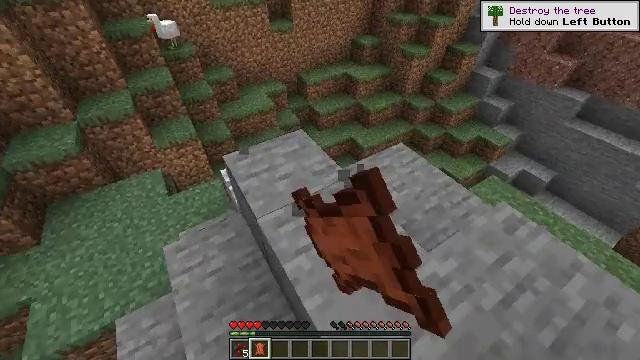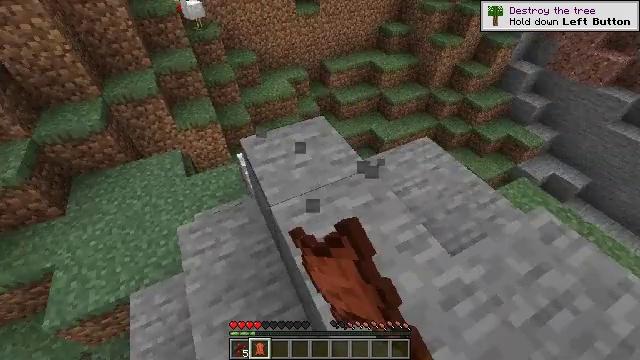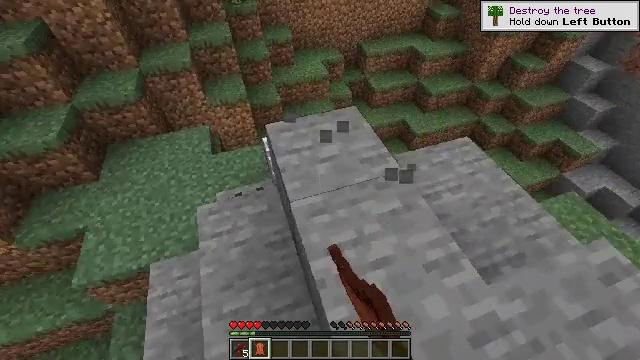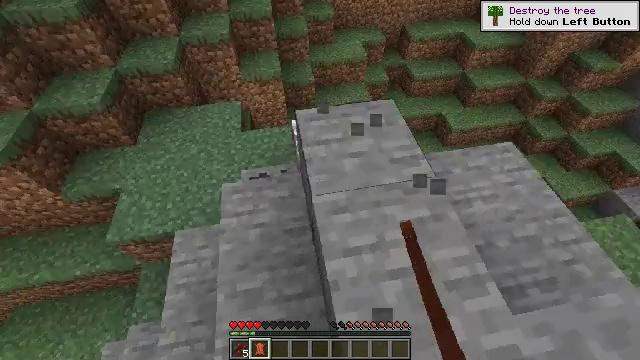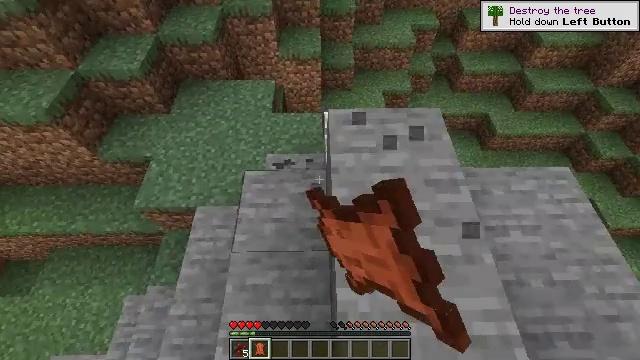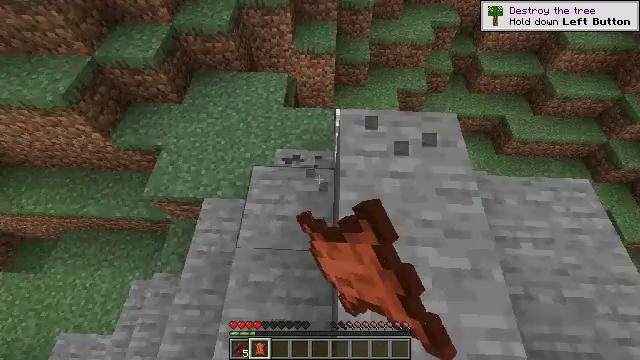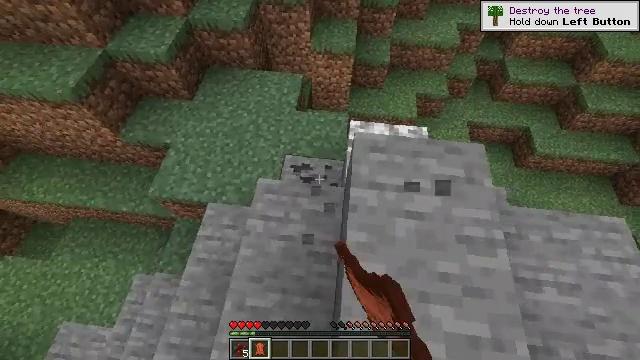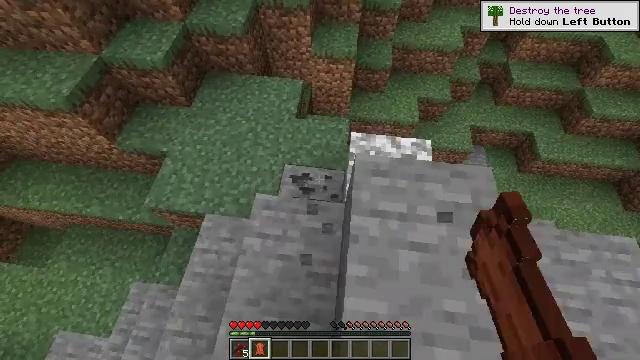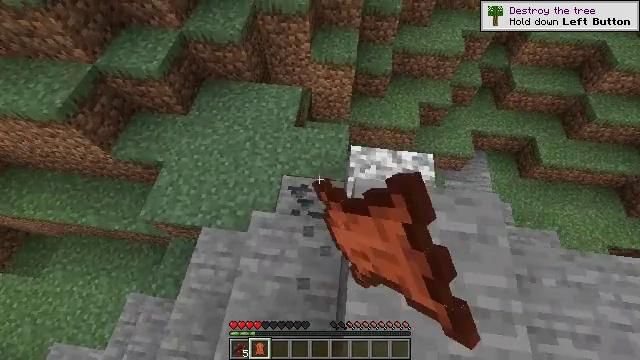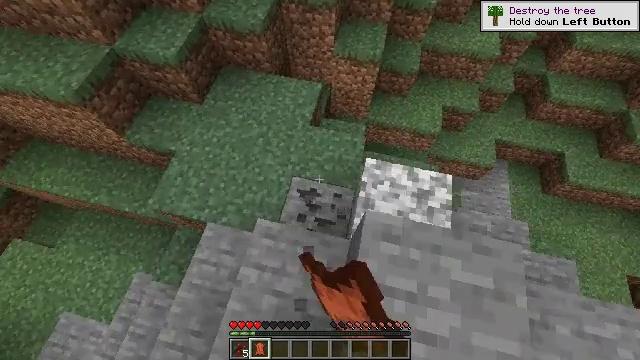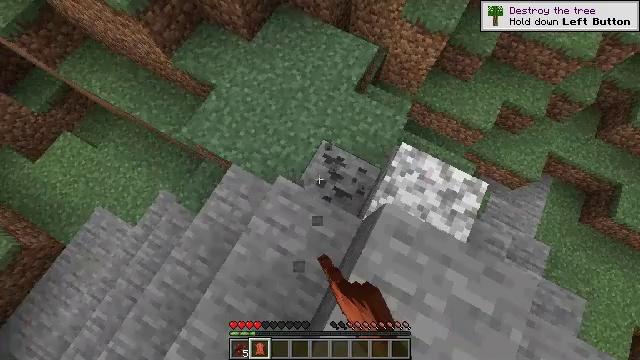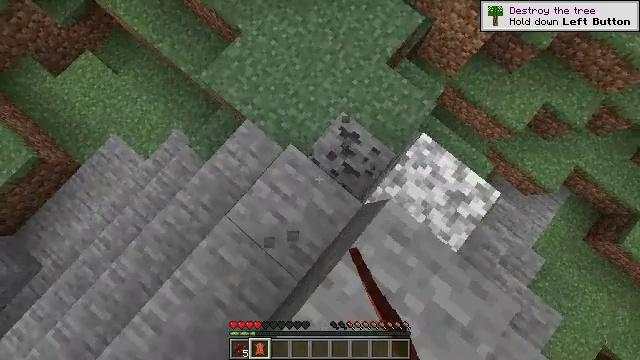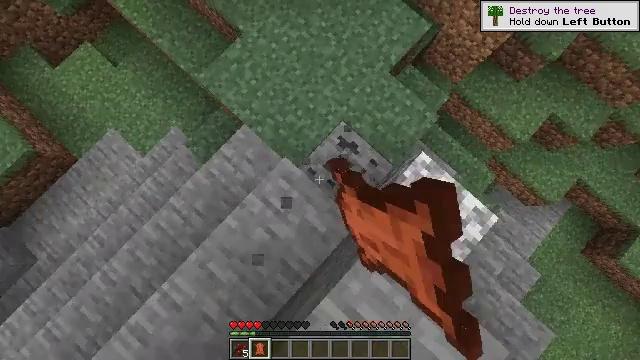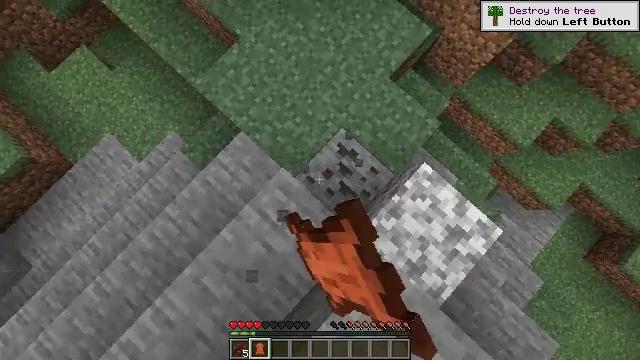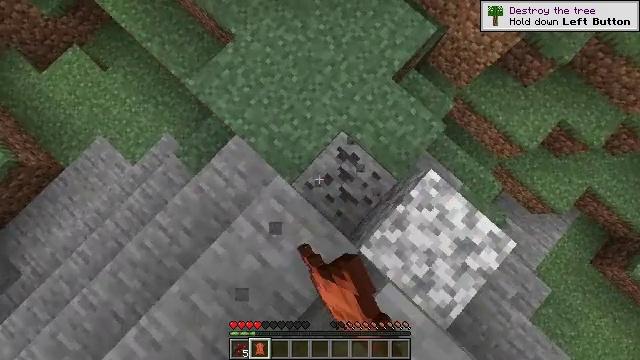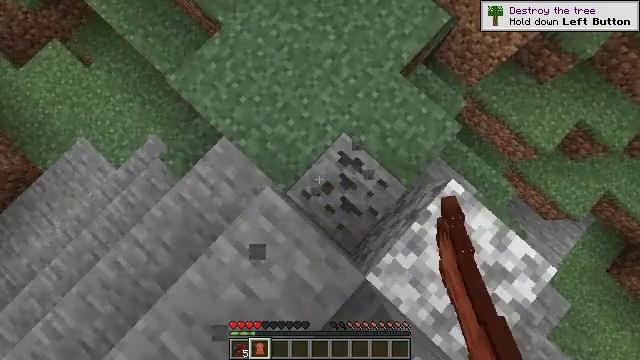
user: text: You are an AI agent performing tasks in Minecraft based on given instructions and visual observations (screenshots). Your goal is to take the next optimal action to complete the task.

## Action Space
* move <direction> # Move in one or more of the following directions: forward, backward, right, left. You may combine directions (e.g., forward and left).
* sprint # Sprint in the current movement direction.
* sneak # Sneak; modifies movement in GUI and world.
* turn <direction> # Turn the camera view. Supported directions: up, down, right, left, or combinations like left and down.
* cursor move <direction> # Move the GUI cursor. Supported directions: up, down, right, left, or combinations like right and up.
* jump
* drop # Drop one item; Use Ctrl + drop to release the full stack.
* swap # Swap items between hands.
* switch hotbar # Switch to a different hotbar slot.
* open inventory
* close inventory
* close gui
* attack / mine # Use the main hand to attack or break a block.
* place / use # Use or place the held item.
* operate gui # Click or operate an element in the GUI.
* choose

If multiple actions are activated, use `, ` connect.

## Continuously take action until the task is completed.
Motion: motion action
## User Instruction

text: Destroy the bee nest.
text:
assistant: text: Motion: move forward, turn left and down, attack / mine
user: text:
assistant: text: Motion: move forward, turn left and down, attack / mine
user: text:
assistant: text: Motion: move forward, turn left and down, attack / mine
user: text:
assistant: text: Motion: move forward, turn left and down, attack / mine
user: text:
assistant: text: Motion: move forward, turn left and down, attack / mine
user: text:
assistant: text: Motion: move forward, turn left and down, attack / mine
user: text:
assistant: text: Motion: move forward, attack / mine
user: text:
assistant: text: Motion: move forward, attack / mine
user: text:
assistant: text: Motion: move forward, turn left and down, attack / mine
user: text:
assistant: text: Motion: move forward, turn left and down, attack / mine
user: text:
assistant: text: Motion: move forward, turn left and down, attack / mine
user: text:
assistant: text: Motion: move forward, turn left and down, attack / mine
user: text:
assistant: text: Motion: attack / mine
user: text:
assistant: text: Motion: attack / mine
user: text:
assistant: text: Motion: attack / mine
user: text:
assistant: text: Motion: move forward, attack / mine
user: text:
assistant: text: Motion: move forward, attack / mine
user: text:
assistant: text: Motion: move forward, attack / mine
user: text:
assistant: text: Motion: move forward, attack / mine
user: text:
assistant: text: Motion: move forward, attack / mine
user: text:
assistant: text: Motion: move forward, attack / mine
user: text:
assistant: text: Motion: attack / mine
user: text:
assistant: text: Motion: attack / mine
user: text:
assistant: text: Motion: turn right and down, attack / mine
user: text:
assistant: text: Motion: turn right and down, attack / mine
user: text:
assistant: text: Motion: turn right, attack / mine
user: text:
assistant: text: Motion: turn right, attack / mine
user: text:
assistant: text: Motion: attack / mine
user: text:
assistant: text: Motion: attack / mine
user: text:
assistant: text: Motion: attack / mine